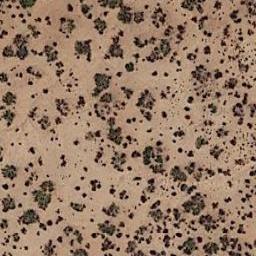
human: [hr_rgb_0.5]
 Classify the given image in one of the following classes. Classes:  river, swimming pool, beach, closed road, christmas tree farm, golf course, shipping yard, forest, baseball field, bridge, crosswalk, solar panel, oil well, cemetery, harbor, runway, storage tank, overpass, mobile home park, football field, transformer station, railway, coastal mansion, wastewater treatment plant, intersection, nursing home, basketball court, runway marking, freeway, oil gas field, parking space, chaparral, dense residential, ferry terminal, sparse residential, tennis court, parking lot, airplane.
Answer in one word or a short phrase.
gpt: chaparral